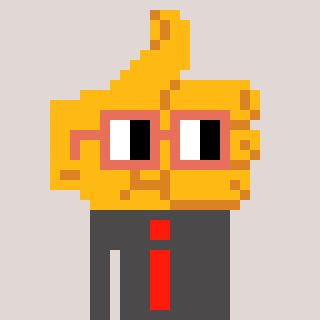
a pixel art character with square orange glasses, a thumbsup-shaped head and a grayscale-colored body on a warm background